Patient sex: M
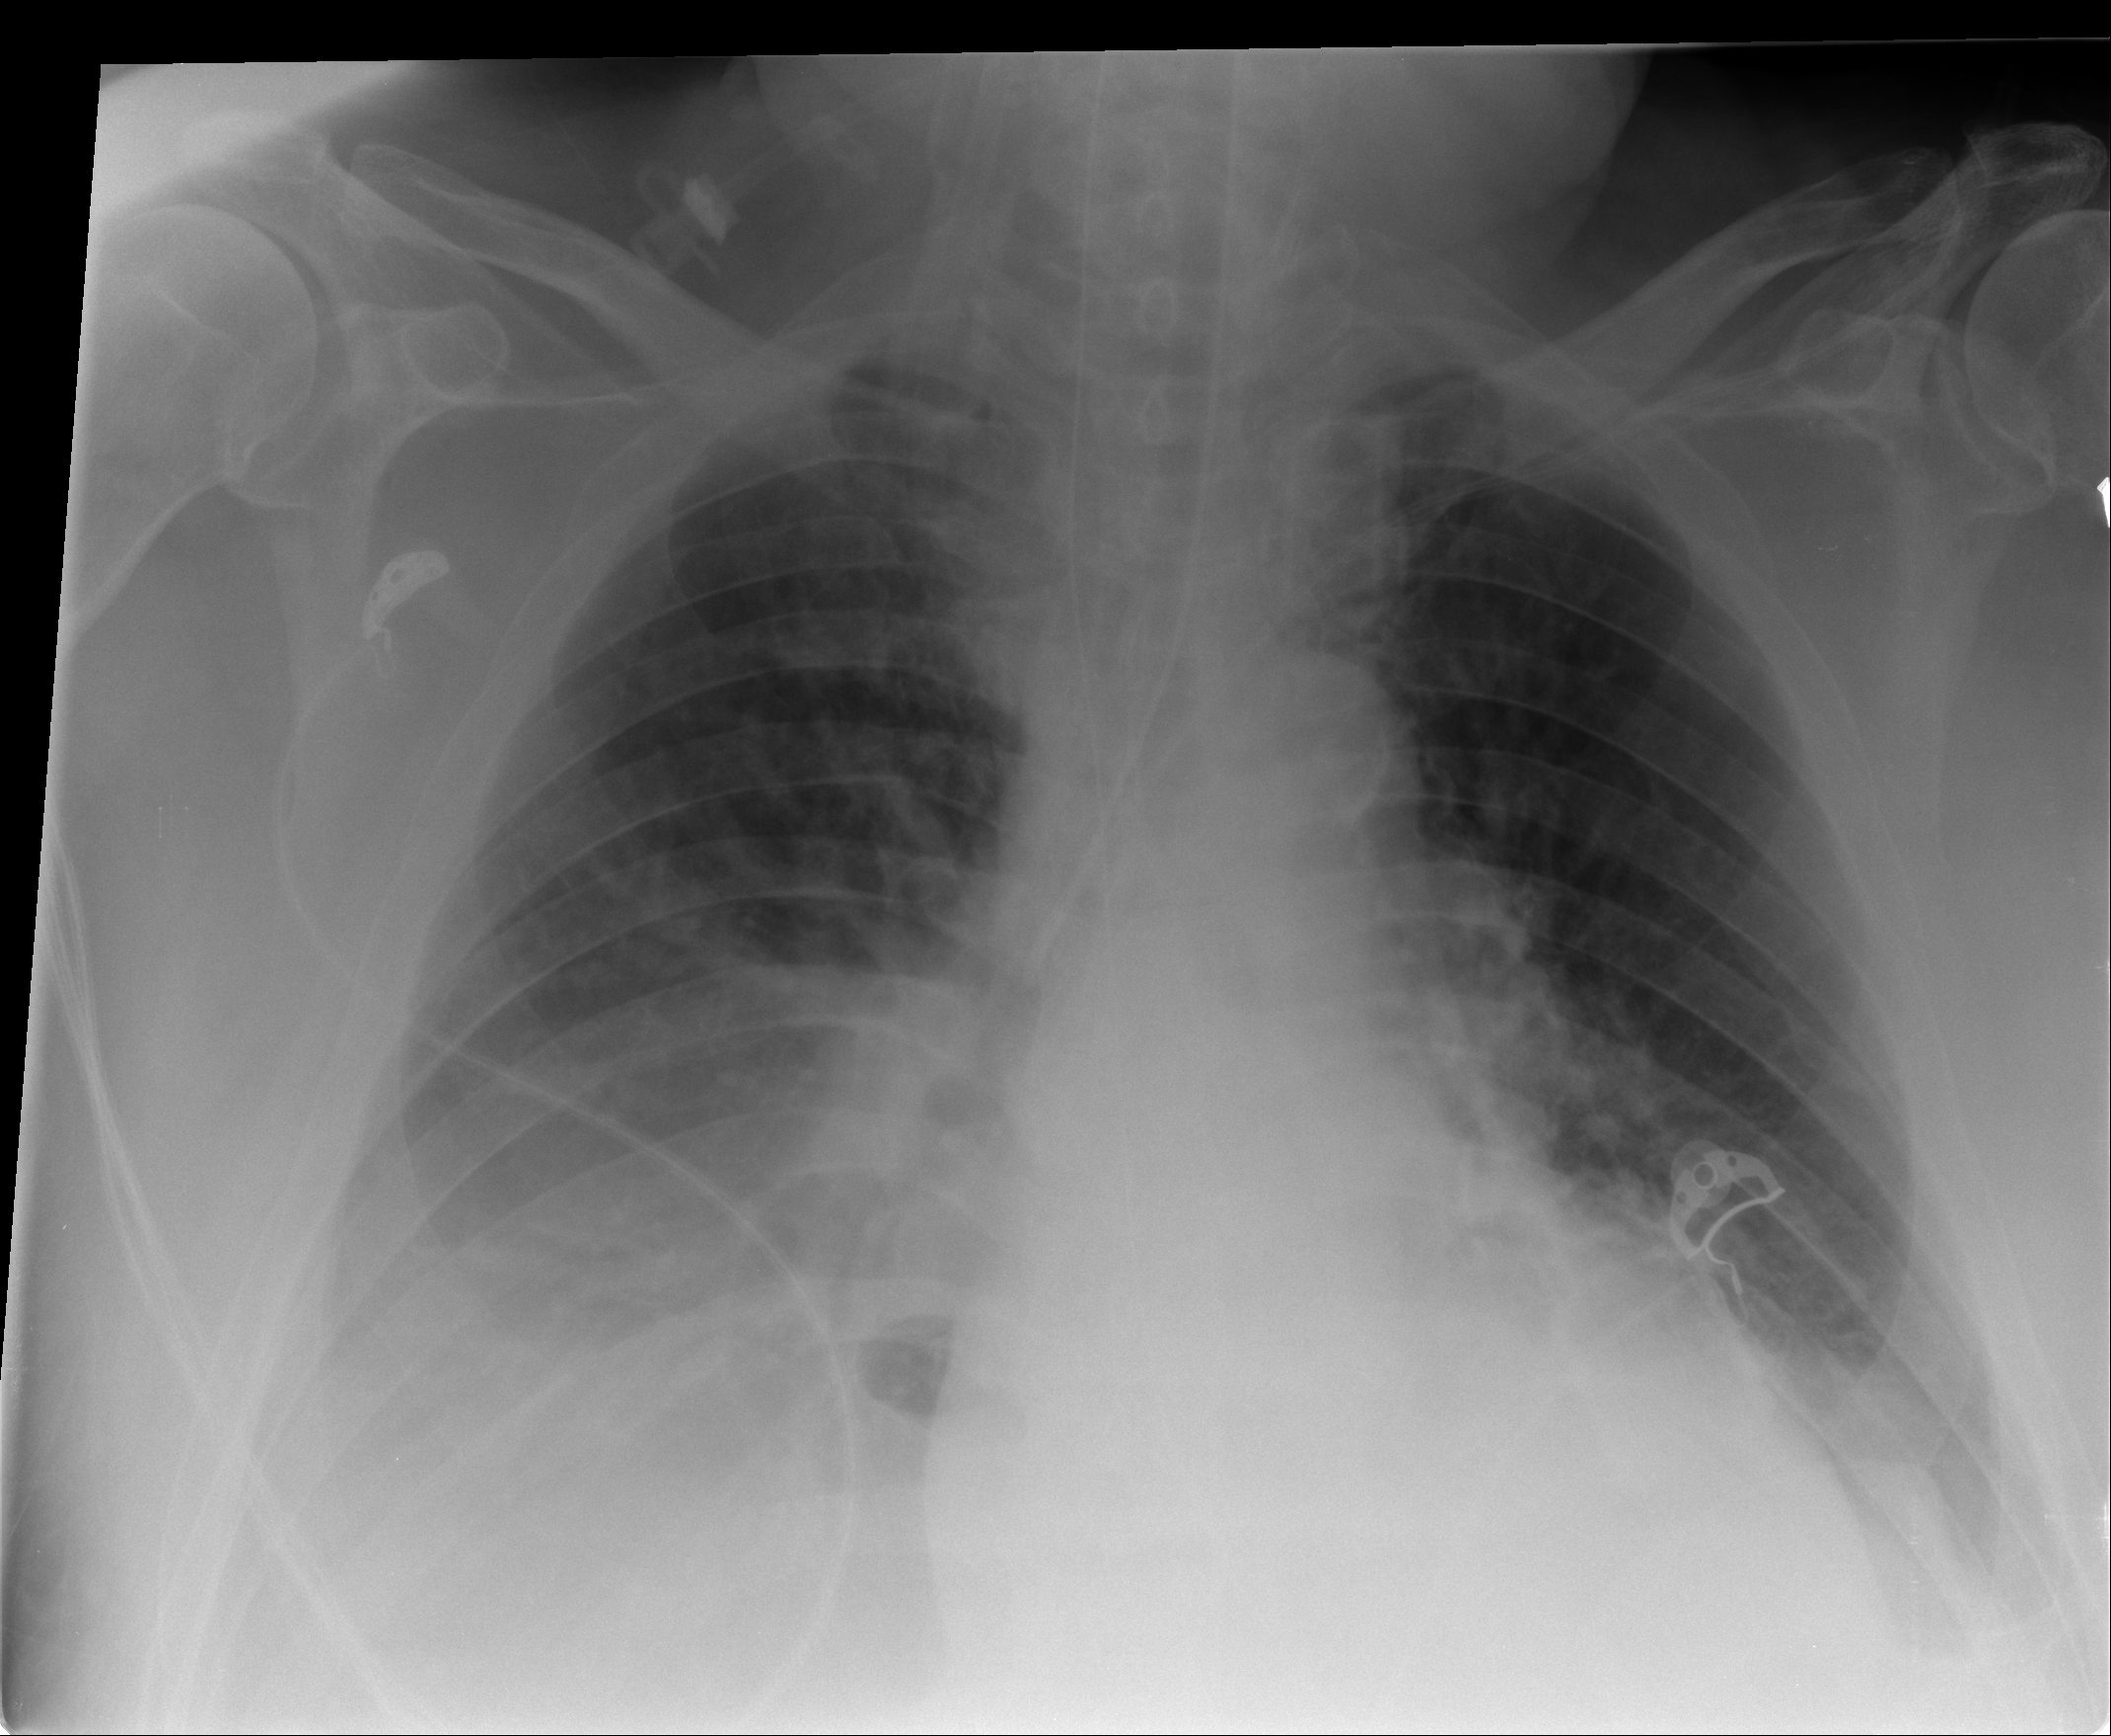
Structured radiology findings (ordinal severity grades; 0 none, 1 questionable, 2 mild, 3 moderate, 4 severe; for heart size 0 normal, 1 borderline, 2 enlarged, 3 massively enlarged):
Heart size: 0
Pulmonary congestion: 1
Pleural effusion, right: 1
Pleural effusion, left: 1
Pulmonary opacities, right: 1
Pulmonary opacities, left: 0
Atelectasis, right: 3
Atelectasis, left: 2